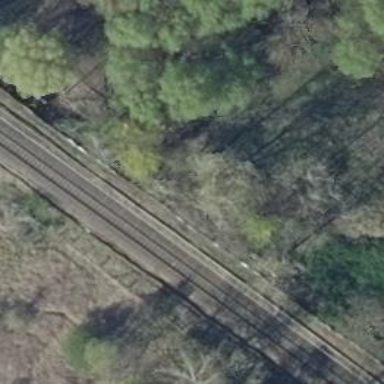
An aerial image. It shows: Railway track.